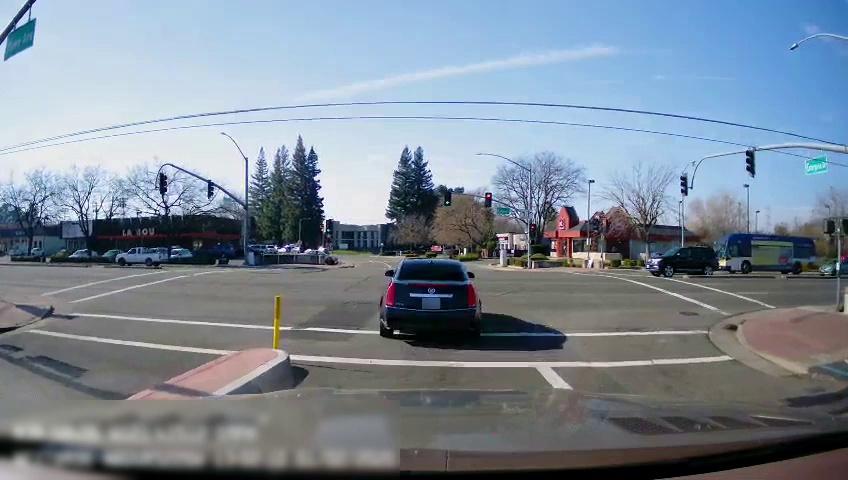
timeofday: Day
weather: Sunny
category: Drivable Space
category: Vehicles | SUV
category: Vehicles | Car
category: Vehicles | Truck
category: Vehicles | Car
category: Vehicles | Bus
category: Vehicles | Car
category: Vehicles | Car
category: Vehicles | Car
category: Vehicles | Car
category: Lanes | Opposite Lane
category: Lanes | Current Lane
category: Traffic | Signs
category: Traffic | Lights
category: Traffic | Lights
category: Traffic | Lights
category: Traffic | Lights
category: Traffic | Lights
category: Traffic | Lights
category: Traffic | Signs
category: Traffic | Lights
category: Traffic | Lights
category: Traffic | Lights
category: Traffic | Lights
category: Traffic | Signs
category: Traffic | Signs
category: Traffic | Lights
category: Traffic | Lights